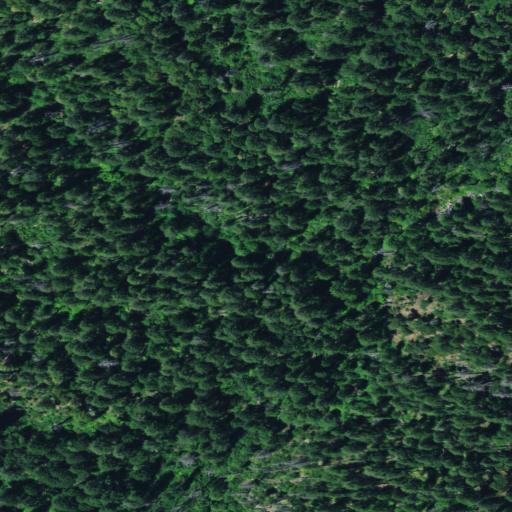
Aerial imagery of valley in California named Willow Gulch containing evergreen forest, open development, and shrub